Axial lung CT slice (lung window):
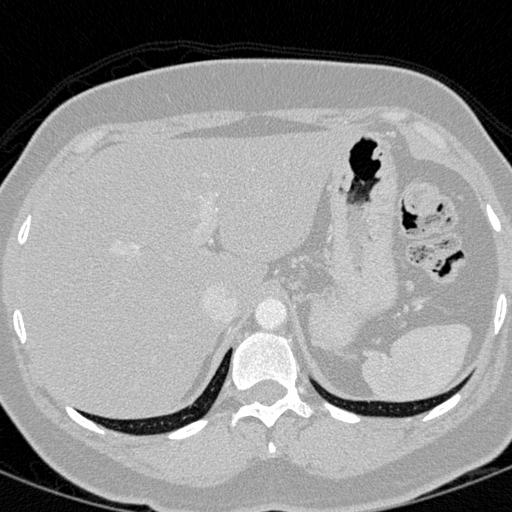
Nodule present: no